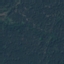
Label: Forest